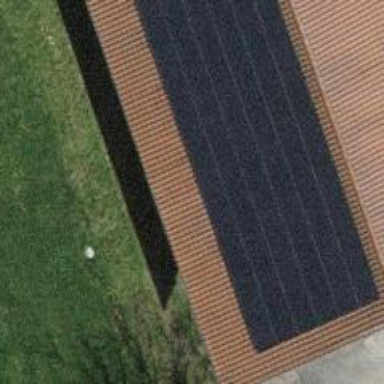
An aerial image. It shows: Solar power generator.